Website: macys
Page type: billing-address
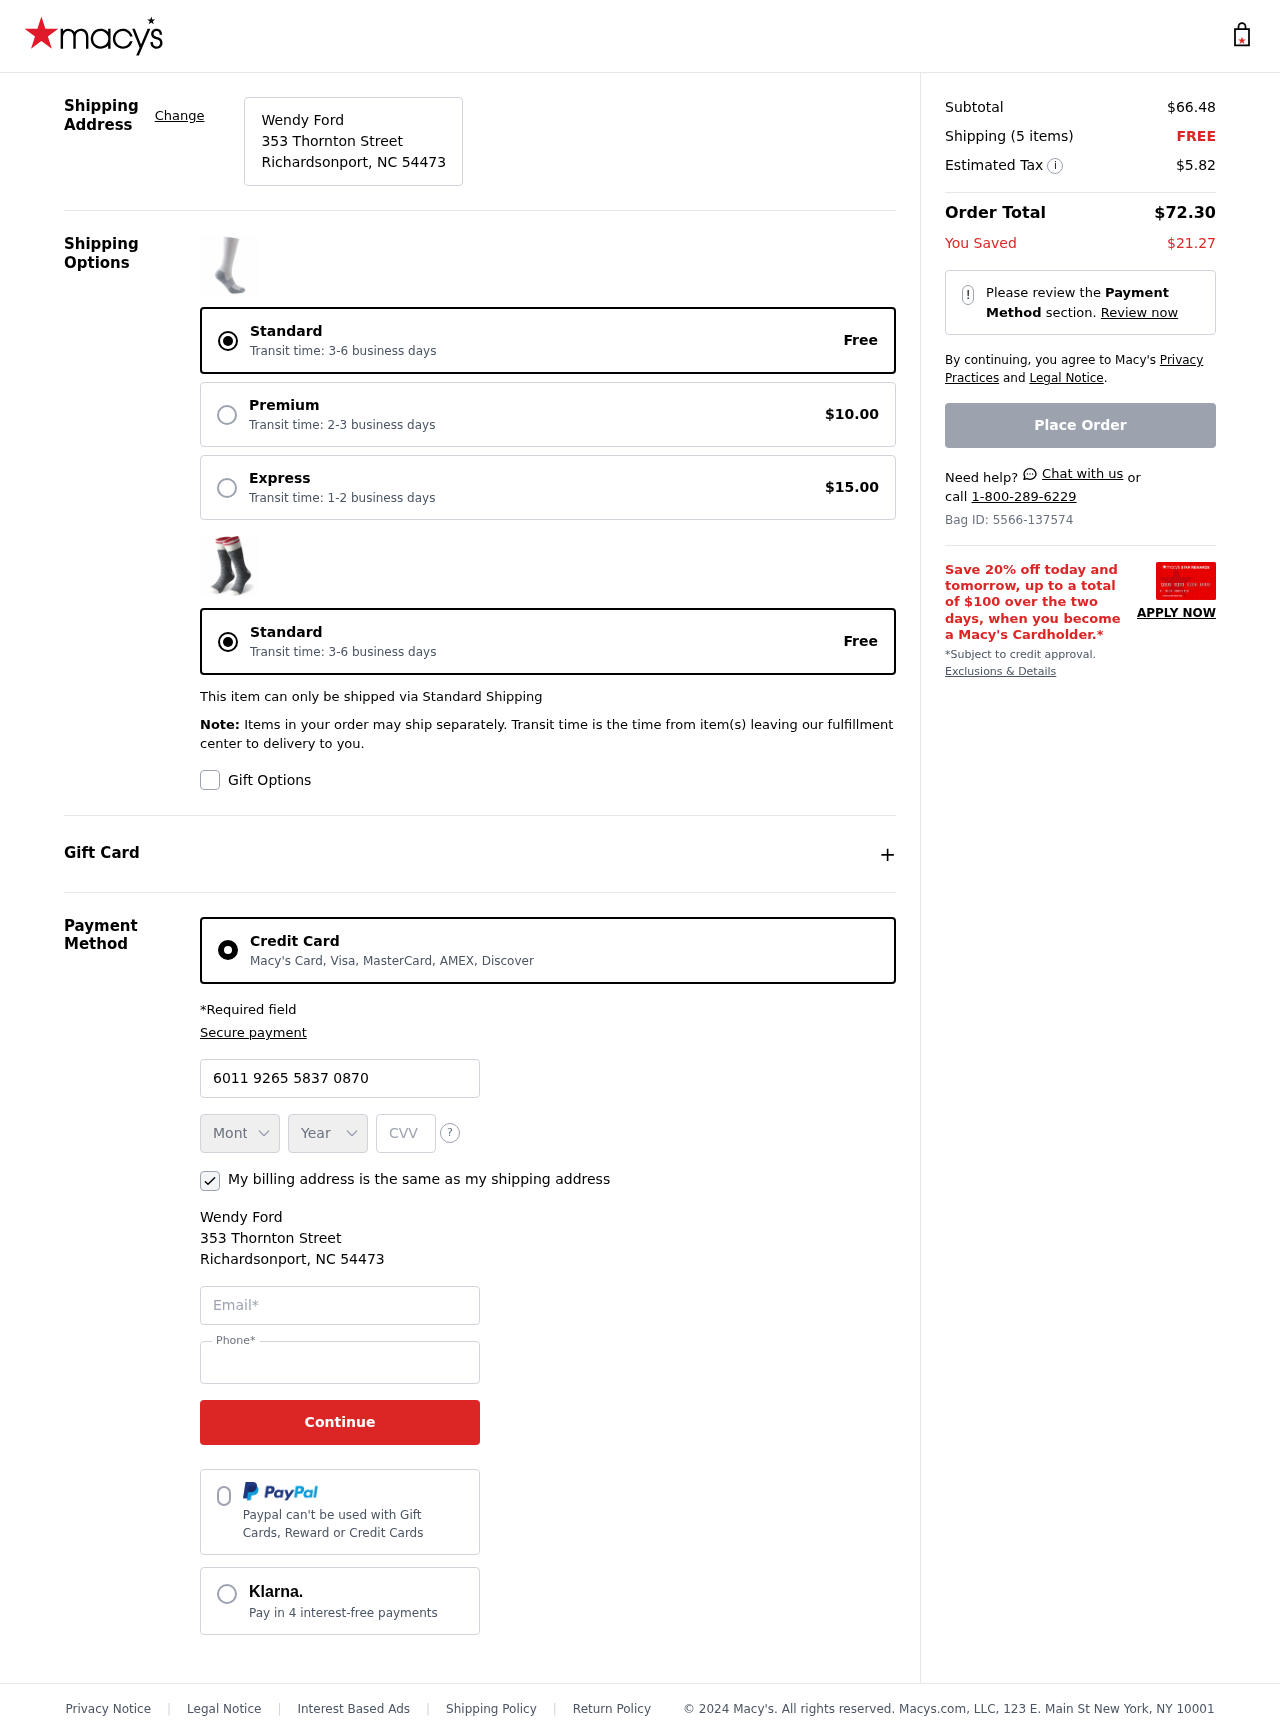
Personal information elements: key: PII_CARD_CVV
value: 577
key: PII_CARD_EXPIRY_MONTH
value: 04
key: PII_CARD_EXPIRY_YEAR
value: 30
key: PII_CARD_NUMBER
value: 6011 9265 5837 0870
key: PII_CITY_STATE_ZIP
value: Richardsonport, NC 54473
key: PII_EMAIL
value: wendyford@gmail.com
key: PII_FULLNAME
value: Wendy Ford
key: PII_PHONE
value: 2546761235
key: PII_STREET
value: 353 Thornton Street
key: PII_FULLNAME2
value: Wendy Ford
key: PII_STREET2
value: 353 Thornton Street
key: PII_CITY_STATE_ZIP2
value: Richardsonport, NC 54473
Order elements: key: ORDER_SUBTOTAL
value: $66.48
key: ORDER_NUM_ITEMS
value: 5
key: ORDER_SHIPPING_COST
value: FREE
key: ORDER_TAX
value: $5.82
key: ORDER_TOTAL
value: $72.30
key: ORDER_SAVINGS
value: $21.27
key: ORDER_ID
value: Bag ID: 5566-137574